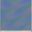
Piece: xx